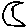
Label: moon